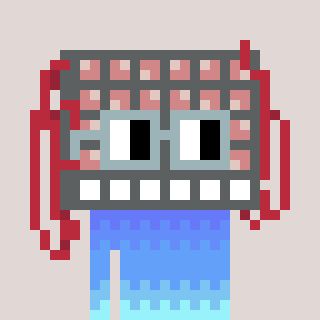
a pixel art character with square dark gray glasses, a turing-shaped head and a hotbrown-colored body on a warm background